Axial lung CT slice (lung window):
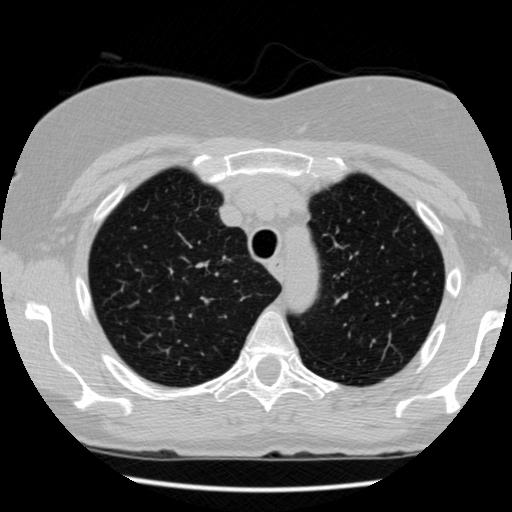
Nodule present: no